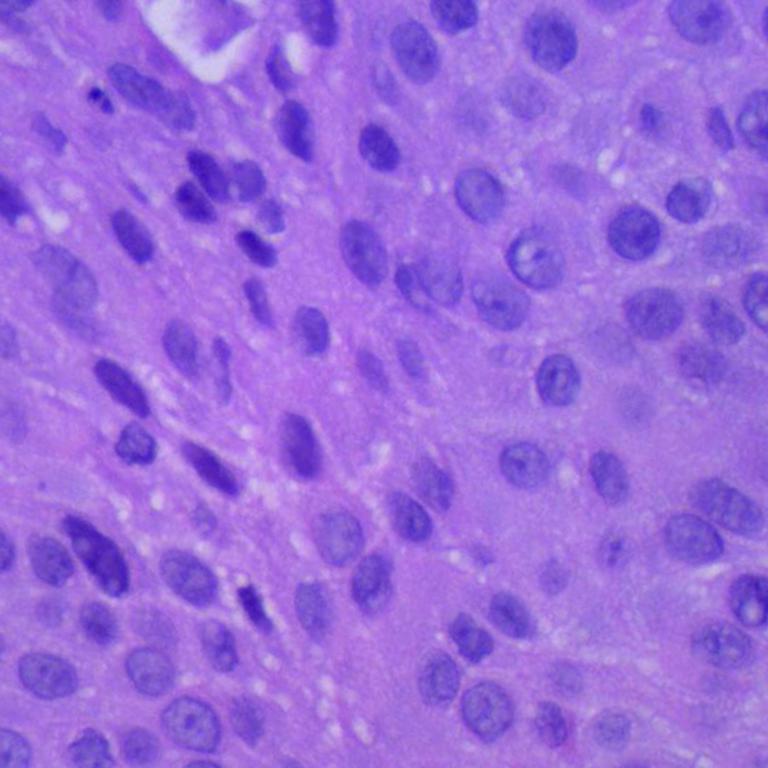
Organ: lung
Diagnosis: squamous carcinomas